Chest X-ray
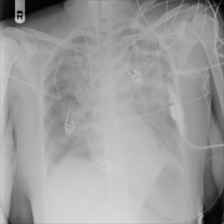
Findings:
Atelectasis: negative
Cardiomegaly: negative
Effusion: negative
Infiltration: negative
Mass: negative
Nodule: negative
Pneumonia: negative
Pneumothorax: negative
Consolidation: negative
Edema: negative
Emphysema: negative
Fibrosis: negative
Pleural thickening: negative
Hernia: negative